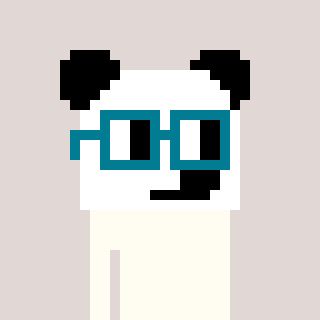
a pixel art character with square dark green glasses, a panda-shaped head and a peachy-colored body on a warm background